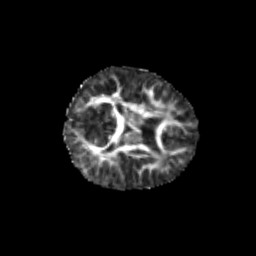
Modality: FA
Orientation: axial
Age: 6
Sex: male
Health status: healthy